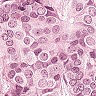
Metastatic tissue present: yes